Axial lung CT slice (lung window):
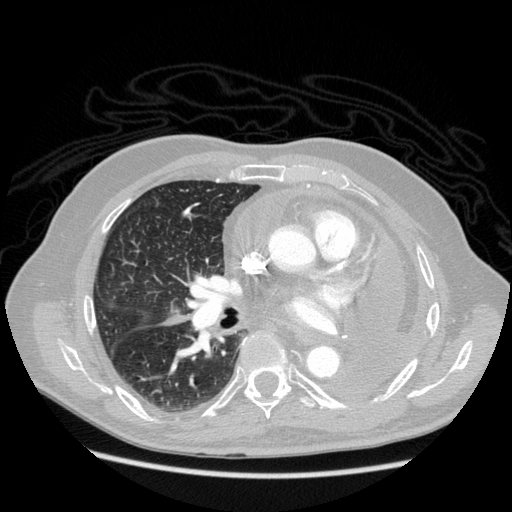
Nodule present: no